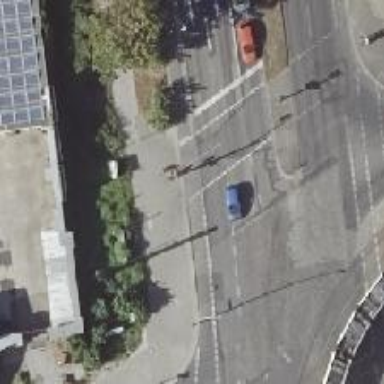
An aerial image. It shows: Asphalt footway with crossing equipped with traffic signals. The crossing includes pedestrian island.